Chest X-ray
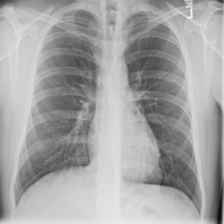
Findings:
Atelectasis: negative
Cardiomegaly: negative
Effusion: negative
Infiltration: negative
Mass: negative
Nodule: negative
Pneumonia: negative
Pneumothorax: negative
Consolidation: negative
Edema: negative
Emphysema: negative
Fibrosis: negative
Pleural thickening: negative
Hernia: negative